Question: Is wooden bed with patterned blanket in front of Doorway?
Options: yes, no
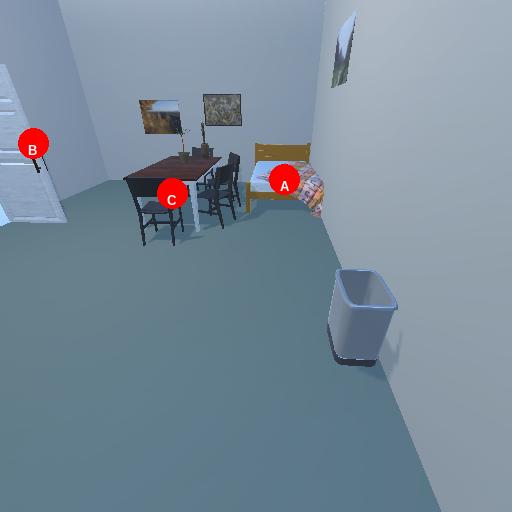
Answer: yes